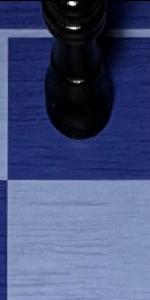
Label: Empty